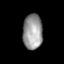
Tissue: lung
Cell type: Endothelial cells
Senescence score: 0.5857
Nuclear area (px): 680
Mean DAPI intensity: 152.387